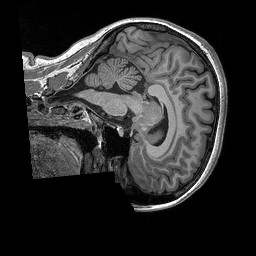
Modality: T1w
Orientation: sagittal
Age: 28
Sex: female
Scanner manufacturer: siemens
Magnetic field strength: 3 T
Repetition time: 2.3 s
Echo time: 0.00298 s